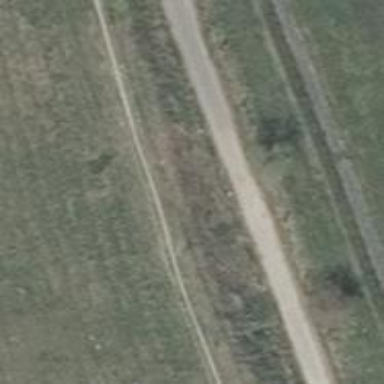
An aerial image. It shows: Asphalt path.